Question: I needed a demo where any image can be cropped with the face detection function.
But after few surfing hours I didn't come to a single demo, so I prepared a single demo with conjunction of few demos that I found online.
I have prepared a demo to crop the image.
My demo crops the image rectangle, and circular as well.
Also it detects the face and crops the image according to the face detection.
I am using the following image to crop it.
<URL>
And the screenshot of the crop result is :

The xml for the example is :
'''
<LinearLayout xmlns:android="http://schemas.android.com/apk/res/android"
xmlns:tools="http://schemas.android.com/tools"
android:layout_width="match_parent"
android:layout_height="match_parent"
android:gravity="center"
android:orientation="vertical"
tools:context=".MainActivity" >
<View
android:id="@+id/part1"
android:layout_width="fill_parent"
android:layout_height="100dp" >
</View>
<View
android:id="@+id/part2"
android:layout_width="100dp"
android:layout_height="100dp"
android:layout_marginTop="30dp" >
</View>
</LinearLayout>
'''
The java code for the Activity :
'''
public class MainActivity extends Activity {
public View part1, part2;
int viewHeight, viewWidth;
private FaceDetector myFaceDetect;
private FaceDetector.Face[] myFace;
float myEyesDistance;
@SuppressWarnings("deprecation")
@Override
protected void onCreate(Bundle savedInstanceState) {
super.onCreate(savedInstanceState);
setContentView(R.layout.activity_main);
part1 = findViewById(R.id.part1);
part2 = findViewById(R.id.part2);
part1.post(new Runnable() {
@Override
public void run() {
// TODO Auto-generated method stub
viewHeight = part1.getMeasuredHeight();
viewWidth = part1.getMeasuredWidth();
try {
Paint paint = new Paint();
paint.setFilterBitmap(true);
Bitmap bitmapOrg = BitmapFactory.decodeResource(
getResources(),
R.drawable.sachin_tendulkar_10102013);
int targetWidth = bitmapOrg.getWidth();
int targetHeight = bitmapOrg.getHeight();
Bitmap targetBitmap = Bitmap.createBitmap(targetWidth,
targetHeight, Bitmap.Config.ARGB_8888);
RectF rectf = new RectF(0, 0, viewWidth, viewHeight);
Canvas canvas = new Canvas(targetBitmap);
Path path = new Path();
path.addRect(rectf, Path.Direction.CW);
canvas.clipPath(path);
canvas.drawBitmap(
bitmapOrg,
new Rect(0, 0, bitmapOrg.getWidth(), bitmapOrg
.getHeight()), new Rect(0, 0, targetWidth,
targetHeight), paint);
Matrix matrix = new Matrix();
matrix.postScale(1f, 1f);
BitmapFactory.Options bitmapFatoryOptions = new BitmapFactory.Options();
bitmapFatoryOptions.inPreferredConfig = Bitmap.Config.RGB_565;
bitmapOrg = BitmapFactory.decodeResource(getResources(),
R.drawable.sachin_tendulkar_10102013,
bitmapFatoryOptions);
myFace = new FaceDetector.Face[5];
myFaceDetect = new FaceDetector(targetWidth, targetHeight,
5);
int numberOfFaceDetected = myFaceDetect.findFaces(
bitmapOrg, myFace);
Bitmap resizedBitmap = null;
if (numberOfFaceDetected > 0) {
PointF myMidPoint = null;
Face face = myFace[0];
myMidPoint = new PointF();
face.getMidPoint(myMidPoint);
myEyesDistance = face.eyesDistance();
if (myMidPoint.x + viewWidth > targetWidth) {
while (myMidPoint.x + viewWidth > targetWidth) {
myMidPoint.x--;
}
}
if (myMidPoint.y + viewHeight > targetHeight) {
while (myMidPoint.y + viewHeight > targetHeight) {
myMidPoint.y--;
}
}
resizedBitmap = Bitmap.createBitmap(bitmapOrg,
(int) (myMidPoint.x - myEyesDistance),
(int) (myMidPoint.y - myEyesDistance),
viewWidth, viewHeight, matrix, true);
} else {
resizedBitmap = Bitmap.createBitmap(bitmapOrg, 0, 0,
viewWidth, viewHeight, matrix, true);
}
/* convert Bitmap to resource */
// Bitmap resizedBitmap = Bitmap.createBitmap(targetBitmap,
// 0,
// 0, viewWidth, viewHeight, matrix, true);
BitmapDrawable bd = new BitmapDrawable(resizedBitmap);
part1.setBackgroundDrawable(bd);
} catch (Exception e) {
System.out.println("Error1 : " + e.getMessage()
+ e.toString());
}
}
});
part2.post(new Runnable() {
@Override
public void run() {
// TODO Auto-generated method stub
viewHeight = part2.getMeasuredHeight();
viewWidth = part2.getMeasuredWidth();
try {
Paint paint = new Paint();
paint.setFilterBitmap(true);
Bitmap bitmapOrg = BitmapFactory.decodeResource(
getResources(),
R.drawable.sachin_tendulkar_10102013);
int targetWidth = bitmapOrg.getWidth();
int targetHeight = bitmapOrg.getHeight();
Bitmap targetBitmap = Bitmap.createBitmap(targetWidth,
targetHeight, Bitmap.Config.ARGB_8888);
RectF rectf = new RectF(0, 0, viewWidth, viewHeight);
Canvas canvas = new Canvas(targetBitmap);
Path path = new Path();
path.addRect(rectf, Path.Direction.CW);
canvas.clipPath(path);
canvas.drawBitmap(
bitmapOrg,
new Rect(0, 0, bitmapOrg.getWidth(), bitmapOrg
.getHeight()), new Rect(0, 0, targetWidth,
targetHeight), paint);
Matrix matrix = new Matrix();
matrix.postScale(1f, 1f);
BitmapFactory.Options bitmapFatoryOptions = new BitmapFactory.Options();
bitmapFatoryOptions.inPreferredConfig = Bitmap.Config.RGB_565;
bitmapOrg = BitmapFactory.decodeResource(getResources(),
R.drawable.sachin_tendulkar_10102013,
bitmapFatoryOptions);
myFace = new FaceDetector.Face[5];
myFaceDetect = new FaceDetector(targetWidth, targetHeight,
5);
int numberOfFaceDetected = myFaceDetect.findFaces(
bitmapOrg, myFace);
Bitmap resizedBitmap = null;
if (numberOfFaceDetected > 0) {
PointF myMidPoint = null;
Face face = myFace[0];
myMidPoint = new PointF();
face.getMidPoint(myMidPoint);
myEyesDistance = face.eyesDistance() + 20;
if (myMidPoint.x + viewWidth > targetWidth) {
while (myMidPoint.x + viewWidth > targetWidth) {
myMidPoint.x--;
}
}
if (myMidPoint.y + viewHeight > targetHeight) {
while (myMidPoint.y + viewHeight > targetHeight) {
myMidPoint.y--;
}
}
resizedBitmap = Bitmap.createBitmap(bitmapOrg,
(int) (myMidPoint.x - myEyesDistance),
(int) (myMidPoint.y - myEyesDistance),
viewWidth, viewHeight, matrix, true);
} else {
resizedBitmap = Bitmap.createBitmap(bitmapOrg, 0, 0,
viewWidth, viewHeight, matrix, true);
}
/* convert Bitmap to resource */
// Bitmap resizedBitmap = Bitmap.createBitmap(targetBitmap,
// 0,
// 0, viewWidth, viewHeight, matrix, true);
BitmapDrawable bd = new BitmapDrawable(resizedBitmap);
part2.setBackgroundDrawable(new BitmapDrawable(
getCroppedBitmap(bd.getBitmap())));
} catch (Exception e) {
System.out.println("Error1 : " + e.getMessage()
+ e.toString());
}
}
});
}
@Override
public boolean onCreateOptionsMenu(Menu menu) {
// Inflate the menu; this adds items to the action bar if it is present.
getMenuInflater().inflate(R.menu.activity_main, menu);
return true;
}
public Bitmap getCroppedBitmap(Bitmap bitmap) {
// Bitmap output = Bitmap.createBitmap(bitmap.getWidth(),
// bitmap.getHeight(), Config.ARGB_8888);
// Canvas canvas = new Canvas(output);
//
// final int color = 0xff424242;
// final Paint paint = new Paint();
// final Rect rect = new Rect(0, 0, bitmap.getWidth(),
// bitmap.getHeight());
//
// paint.setAntiAlias(true);
// canvas.drawARGB(0, 0, 0, 0);
// paint.setColor(color);
// // canvas.drawRoundRect(rectF, roundPx, roundPx, paint);
// canvas.drawCircle(bitmap.getWidth() / 2, bitmap.getHeight() / 2,
// bitmap.getWidth() / 2, paint);
// paint.setXfermode(new PorterDuffXfermode(Mode.SRC_IN));
// canvas.drawBitmap(bitmap, rect, rect, paint);
// // Bitmap _bmp = Bitmap.createScaledBitmap(output, 60, 60, false);
// // return _bmp;
// return output;
int targetWidth = bitmap.getWidth();
int targetHeight = bitmap.getHeight();
Bitmap targetBitmap = Bitmap.createBitmap(targetWidth, targetHeight,
Bitmap.Config.ARGB_8888);
Canvas canvas = new Canvas(targetBitmap);
Path path = new Path();
path.addCircle(((float) targetWidth - 1) / 2,
((float) targetHeight - 1) / 2,
(Math.min(((float) targetWidth), ((float) targetHeight)) / 2),
Path.Direction.CCW);
canvas.clipPath(path);
Bitmap sourceBitmap = bitmap;
canvas.drawBitmap(sourceBitmap, new Rect(0, 0, sourceBitmap.getWidth(),
sourceBitmap.getHeight()), new Rect(0, 0, targetWidth,
targetHeight), null);
return targetBitmap;
}
}
'''
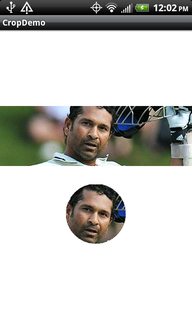
Answer: The demo works for any image put in the drawable folder,
But if you want to crop any dynamic image, for example any image which is downloaded or chosen from gallery, make few changes in the code :
See the line :
'''
Bitmap bitmapOrg = BitmapFactory.decodeResource(
getResources(),
R.drawable.sachin_tendulkar_10102013);
'''
Here I am taking the image from the drawable folder, now for any downloaded image, you just need to save that image in the bitmapOrg variable, so just change the above line twice, one for part1 for rectangle and part2 for ciculart with your downloaded image saving to bitmapOrg as bitmap, and use the demo, it will crop your image in rectangle and circular way.